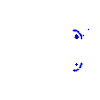
Particle: pion